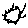
Label: sun